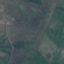
Label: HerbaceousVegetation